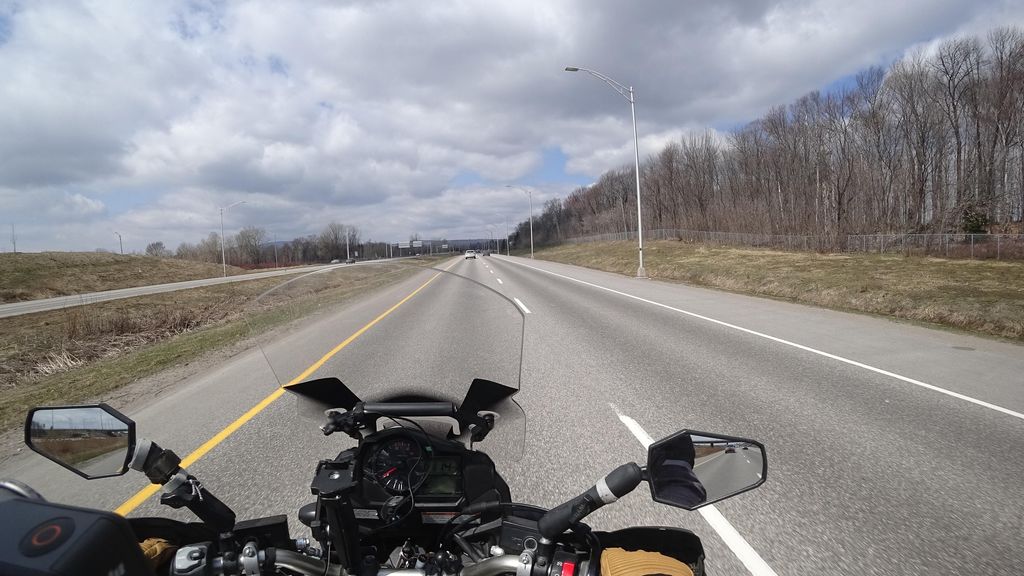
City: quebec_city